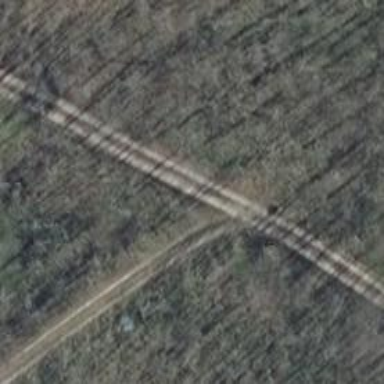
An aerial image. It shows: Sandy track road with grade4 tracktype.